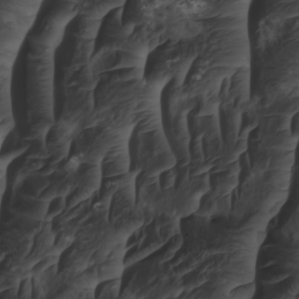
Label: non_frost